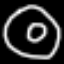
Label: donut